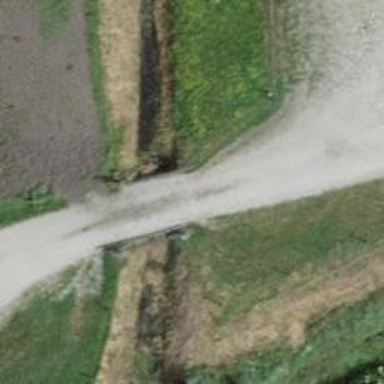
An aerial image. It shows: Gravel surface service road that crosses over bridge.